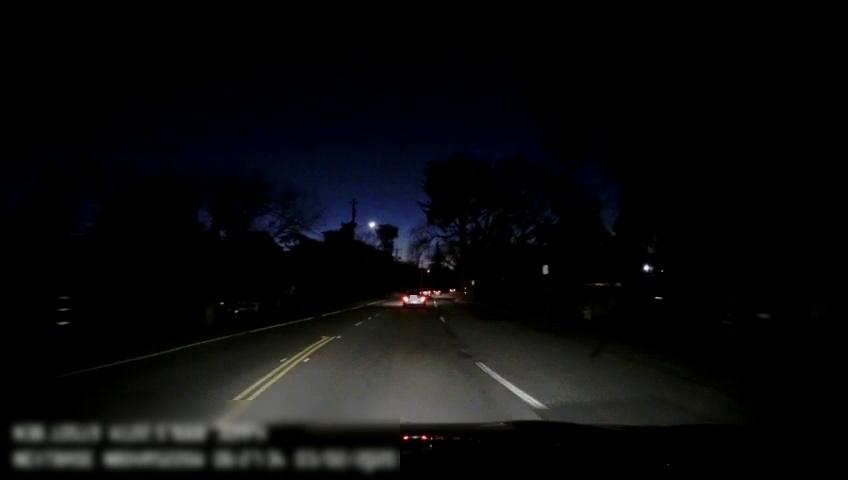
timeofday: Night
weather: Cloudy
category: Drivable Space
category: Vehicles | Car
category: Vehicles | SUV
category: Lanes | Current Lane
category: Lanes | Current Lane
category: Lanes | Opposite Lane